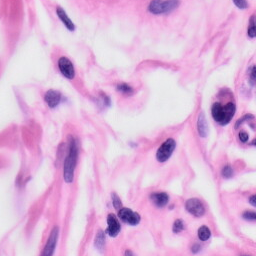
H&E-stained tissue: Skin